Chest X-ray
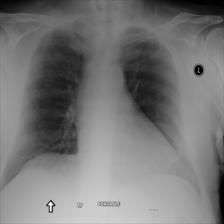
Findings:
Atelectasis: negative
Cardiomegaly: negative
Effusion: negative
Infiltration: negative
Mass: negative
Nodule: negative
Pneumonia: negative
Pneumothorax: negative
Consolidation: negative
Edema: negative
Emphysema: negative
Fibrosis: negative
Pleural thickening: negative
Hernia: negative